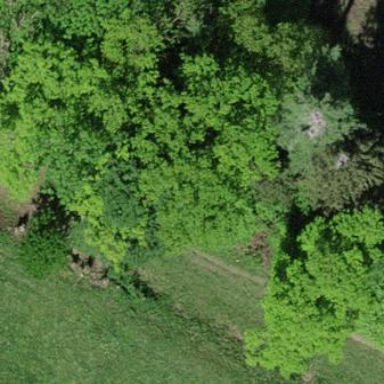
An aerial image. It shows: Forest area.